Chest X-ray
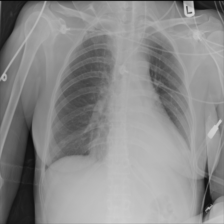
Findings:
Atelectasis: positive
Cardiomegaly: negative
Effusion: negative
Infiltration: negative
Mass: negative
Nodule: negative
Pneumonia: negative
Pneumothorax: negative
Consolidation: negative
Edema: negative
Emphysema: negative
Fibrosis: negative
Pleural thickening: negative
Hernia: negative